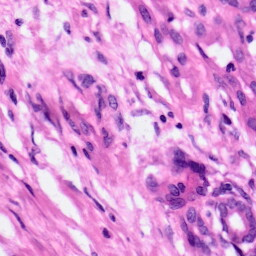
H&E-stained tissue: Pancreatic